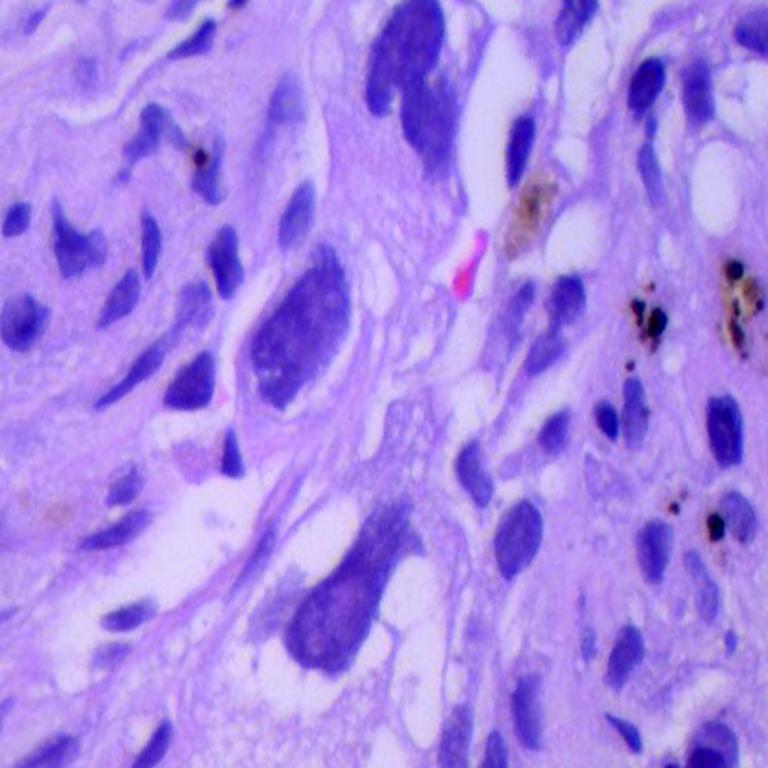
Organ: lung
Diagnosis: adenocarcinomas